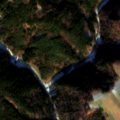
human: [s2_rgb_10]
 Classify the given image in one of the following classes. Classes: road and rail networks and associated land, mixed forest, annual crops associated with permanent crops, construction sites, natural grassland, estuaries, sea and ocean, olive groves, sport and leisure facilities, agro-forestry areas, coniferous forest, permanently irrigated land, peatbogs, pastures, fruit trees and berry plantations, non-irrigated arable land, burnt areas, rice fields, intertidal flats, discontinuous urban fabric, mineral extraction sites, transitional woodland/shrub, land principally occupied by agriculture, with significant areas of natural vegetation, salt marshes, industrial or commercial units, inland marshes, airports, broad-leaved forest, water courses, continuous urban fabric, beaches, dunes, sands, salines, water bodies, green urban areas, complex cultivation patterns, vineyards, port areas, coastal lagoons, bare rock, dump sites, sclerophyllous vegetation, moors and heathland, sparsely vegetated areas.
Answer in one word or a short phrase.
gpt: complex cultivation patterns, coniferous forest, mixed forest